Question: how can I add new row to extendedDataTable at the end of the list? Is there some solution?
JSF table example:

Can you help me?
:
I'm able to add new item using for example a rich:popupPanel, but not by creating a new row in datatable. What I wanted to say, I'm able to save but not as elegant as using <URL>.
'''
<rich:extendedDataTable
id="tableDetail"
value="#{myBdeCheck.dataListBde}"
var="bdeItem">
<rich:column width="80px">
<f:facet name="header">
<h:outputText value="Smena" />
</f:facet>
<h:outputText value="#{bdeItem.dayShift}"/>
</rich:column>
<rich:column width="70px">
<f:facet name="header">
<h:outputText value="Karta" />
</f:facet>
<h:outputText value="#{bdeItem.bdeno}"/>
</rich:column>
'''
package common;
'''
@ViewScoped
@ManagedBean(name="myBdeCheck")
public class MyBdeCheck extends Tools
{
/**/
private static final long serialVersionUID = -6586004426692130933L;
private Session session;
private List<BDE> dataListBde; //= new ArrayList<BDE>();
private int currentIndexDetail; // index for BDEDetail datatable
private BDECheckView editedWork; // one item of BdeCheckView
private BDE BDEItem; // one item of BdeData
// Constructor
public MyBdeCheck()
{
editedWork = new BDECheckView();
BDEItem = new BDE();
}
/** GET DATA FROM BDEData *******************
* @param personalNum, dayShift [whole day: YYYY-MM-DD%]
*/
private void criteriaCheck()
{
try
{
Criteria criteria = session.createCriteria(BDE.class);
{some restrictions}
dataListBde = criteria.list();
}
catch (Exception e) {...}
}
public void saveBde()
{
try
{
DaoCrud.update(dataListBde, 'R'); // ulozeni do dtb
}
catch {...}
}
public void saveNew() {...}
// and GETTERS AND SETTERS
}
'''
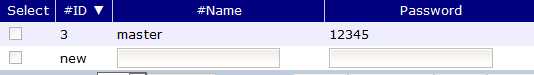
Answer: Your dataTable is modeling a Collection:
'''
private List<BDE> dataListBde;
'''
To add a new row you would just need to add a new BDE() to the Collection.
'''
this.dataListBde.add(new BDE());
'''
Then you can just reRender your dataTable to see the new row.
Finally, in your xhtml you can conditionally render an inputText or outputText:
'''
<rich:column width="70px">
<f:facet name="header">
<h:outputText value="Karta" />
</f:facet>
<h:outputText value="#{bdeItem.bdeno}" rendered="#{bdeItem.bdeno != null}"/>
<h:inputText value="#{bdeItem.bdeno}" rendered="#{bdeItem.bdeno == null}"/>
</rich:column>
'''